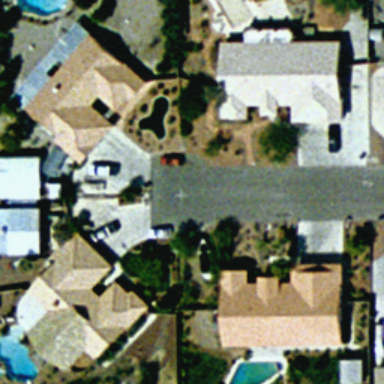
It is a medium residential area .